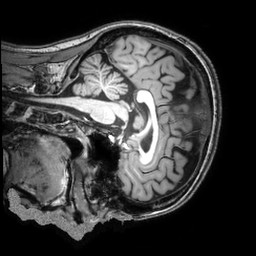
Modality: T1w
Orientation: sagittal
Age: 41
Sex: female
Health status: healthy
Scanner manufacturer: philips
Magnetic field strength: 3 T
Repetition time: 0.008111 s
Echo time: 0.003707 s